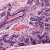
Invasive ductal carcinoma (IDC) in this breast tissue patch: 0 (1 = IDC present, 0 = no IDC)